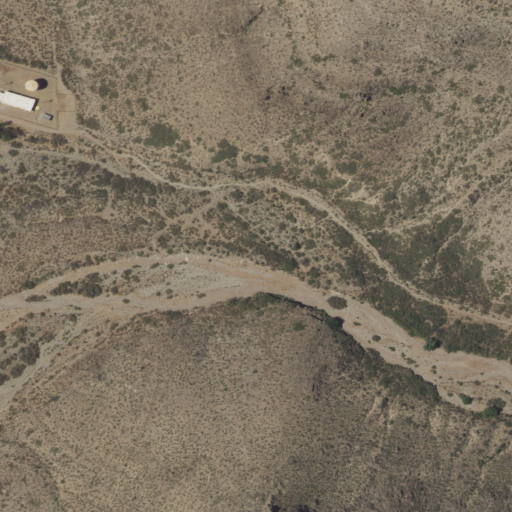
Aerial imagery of mountains in New Mexico named Alamo Canyon containing shrub and open development